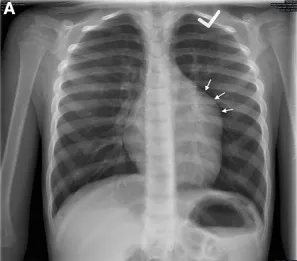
Imaging of left atrial appendage aneurysm. (A) Initial chest x-ray showing an unusual contour along the left heart border.
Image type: radiology (x_ray)